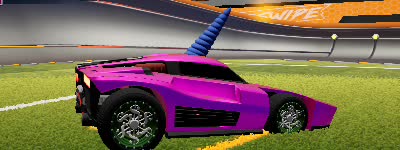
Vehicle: breakout